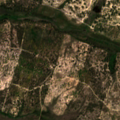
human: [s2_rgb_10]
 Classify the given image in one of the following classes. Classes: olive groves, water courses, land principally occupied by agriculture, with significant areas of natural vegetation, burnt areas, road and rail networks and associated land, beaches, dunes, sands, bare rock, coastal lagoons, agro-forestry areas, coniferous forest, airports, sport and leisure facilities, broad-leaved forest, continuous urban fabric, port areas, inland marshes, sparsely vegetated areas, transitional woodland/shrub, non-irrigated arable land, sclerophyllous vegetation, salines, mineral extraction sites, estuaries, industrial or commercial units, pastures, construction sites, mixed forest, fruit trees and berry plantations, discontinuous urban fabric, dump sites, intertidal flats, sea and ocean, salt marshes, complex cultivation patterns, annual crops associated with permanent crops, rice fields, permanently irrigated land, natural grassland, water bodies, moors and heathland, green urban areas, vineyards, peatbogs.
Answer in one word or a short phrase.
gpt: pastures, agro-forestry areas, coniferous forest, mixed forest, transitional woodland/shrub